Question: I have a website through which you can create bundles and add custom or predefined tasks to them.

Everything works okay, I can change all these fields whenever I want. Once all these fields look alright to you, you have to click the "Save" button. Once you click it, the fields are validated through several methods. If all the fields were validated successfully, Ajax sends a post request to my Spring controller which then stores everything into a database. After that, I would like to redirect user to the page which displays all the existing bundles.
<URL>
I have already tried to do this:
'''
@RequestMapping(value = "/bundle", method = RequestMethod.POST, consumes = {"application/octet-stream", "multipart/form-data"})
public void bundle(MultipartHttpServletRequest request,
HttpServletResponse response) throws IOException {
// Code to store bundles to a database.
// Redirect
response.setHeader("Location", "http://localhost:8080/bundles");
response.setStatus(302); //302 Found
// I have also tried to replace above two statements with this
response.sendRedirect("http://localhost:8080/bundles");
}
'''
The above code does execute and the request is sent to /bundles
<URL>
But I seem to be stuck on the initial page, no redirect was made.
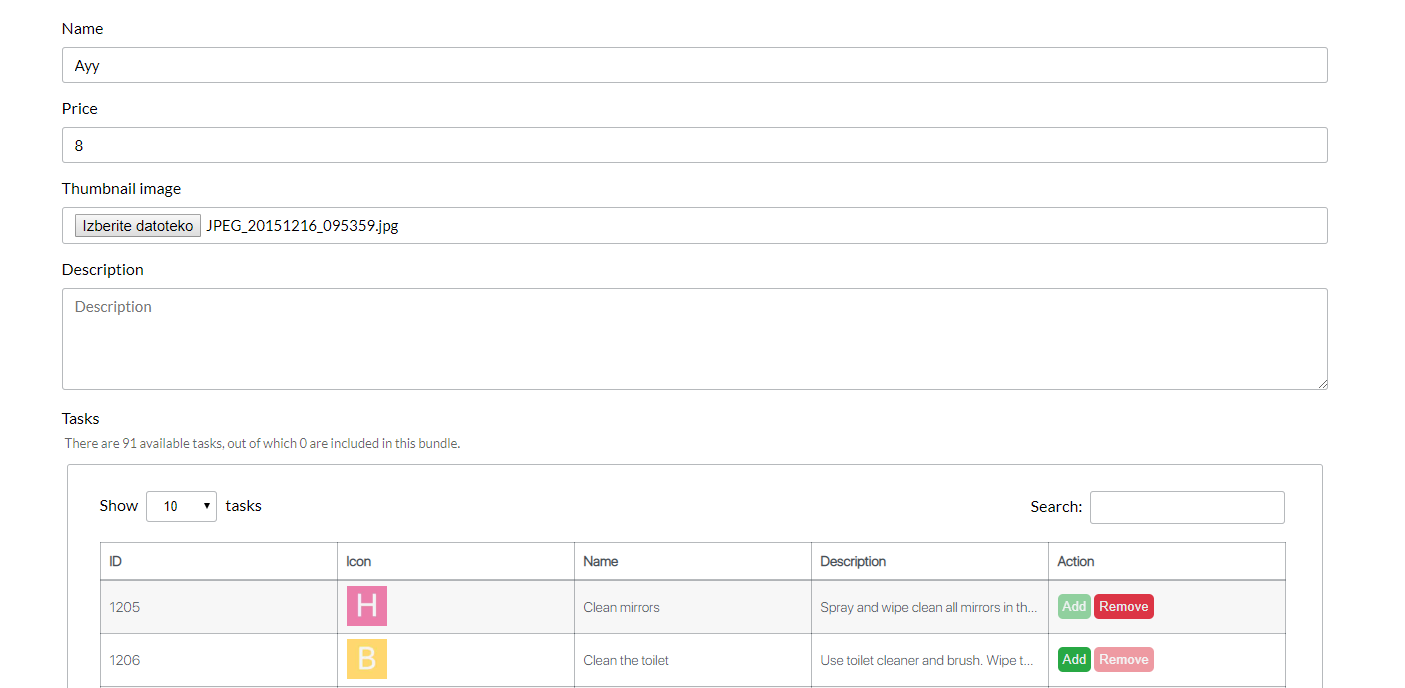
Answer: I had the same problem as you have. I solved the issue by redirecting in the Front-End with Angular.
You can use the answer from your HTTP-Request in javascript and then redirect from there.
My Server-Side code:
'''
@PostMapping(AdminToolConstants.MAPPING_CHECK_USER)
public ResponseEntity checkUser(HttpServletResponse response, @RequestBody UserDto userDto) throws IOException{
if (userService.checkUser(userDto)) {
return new ResponseEntity(HttpStatus.OK);
} else {
return new ResponseEntity(HttpStatus.BAD_REQUEST);
}
}
'''
Client-side javascript:
'''
angular.module('admintool.services', []).factory('UserService', ["$http", "CONSTANTS", function($http, CONSTANTS) {
var service = {};
service.checkUser = function (userDto) {
return $http.post(CONSTANTS.checkUser, userDto).then(function (value) {
window.location.href = "/";
}).catch(function (reason) { window.location.href = "/register" });
};
return service;
}]);
'''
Inside '.then' I redirect the user when the, for example, login was successfull and inside '.catch' if the login wasn't successfull.